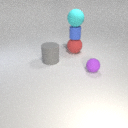
large gray rubber cylinder in front of large red rubber sphere